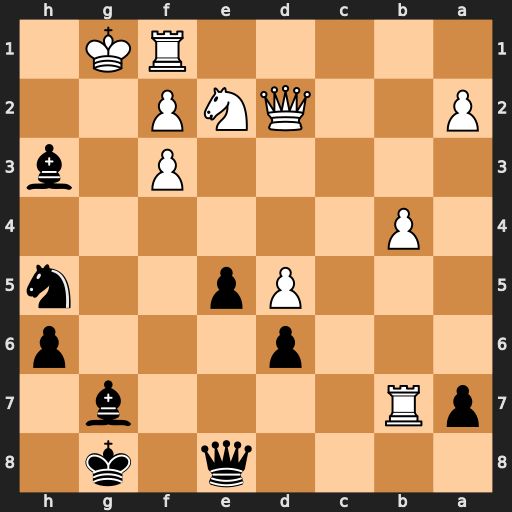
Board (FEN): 4q1k1/pR4b1/3p3p/3Pp2n/1P6/5P1b/P2QNP2/5RK1
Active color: b
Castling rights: -
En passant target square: -
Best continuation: Qg6+ Ng3 Nxg3